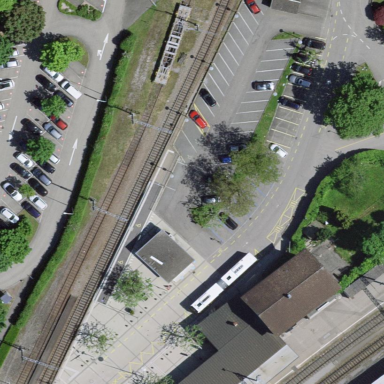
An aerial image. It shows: Parking area with surface parking. It includes park and ride facilities.